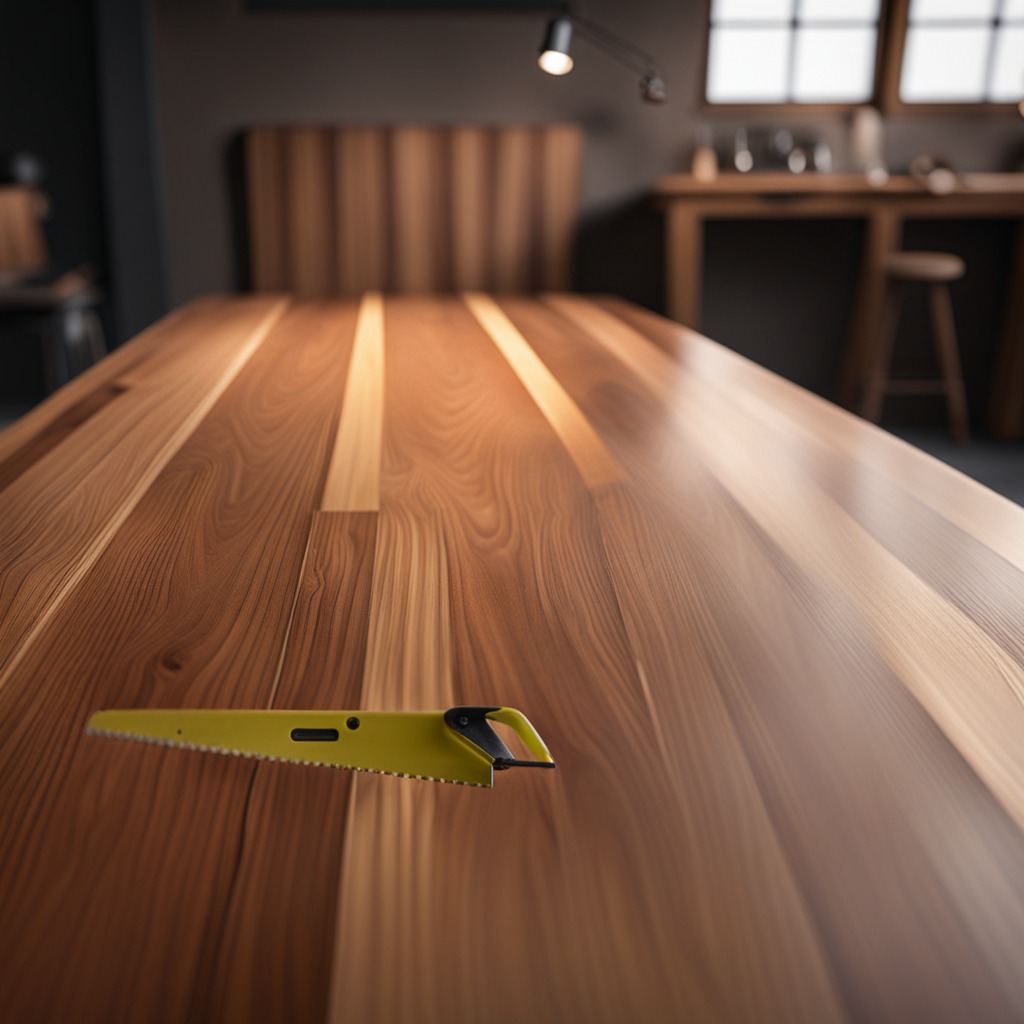
A metal saw is lying on a wooden table in a carpentry studio.